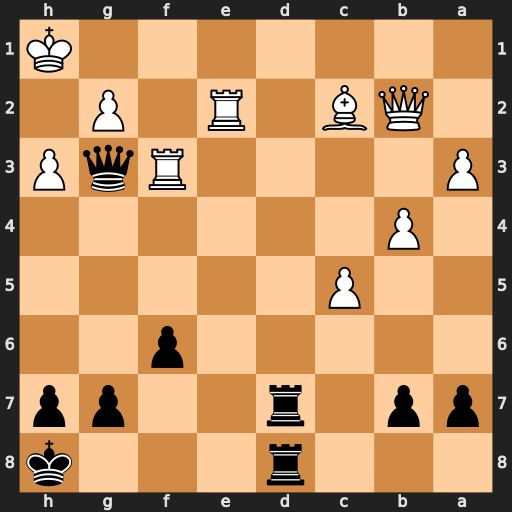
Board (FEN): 3r3k/pp1r2pp/5p2/2P5/1P6/P4RqP/1QB1R1P1/7K
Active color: b
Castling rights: -
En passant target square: -
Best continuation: Rd1+ Bxd1 Rxd1+ Re1 Rxe1+ Rf1 Rxf1#